Chest X-ray:
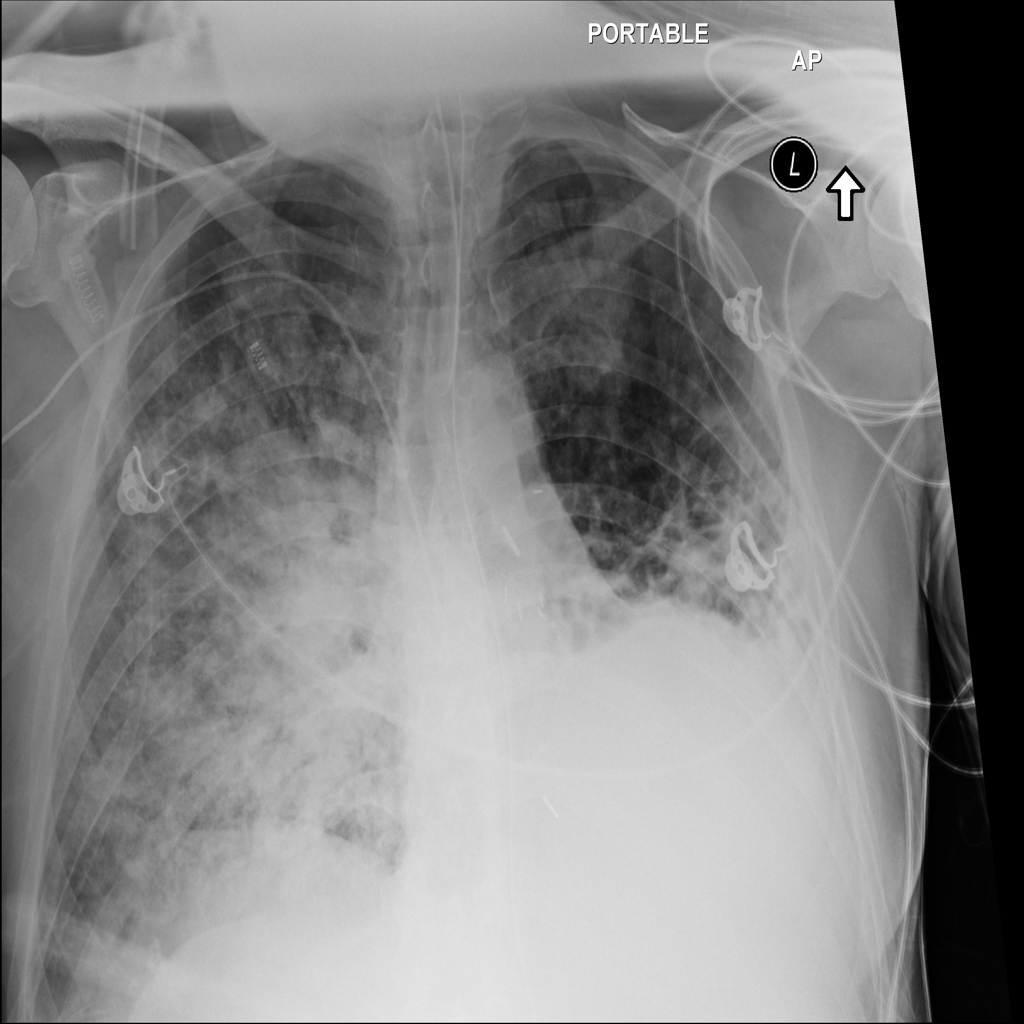
Findings: Consolidation, Effusion
No abnormal finding: no